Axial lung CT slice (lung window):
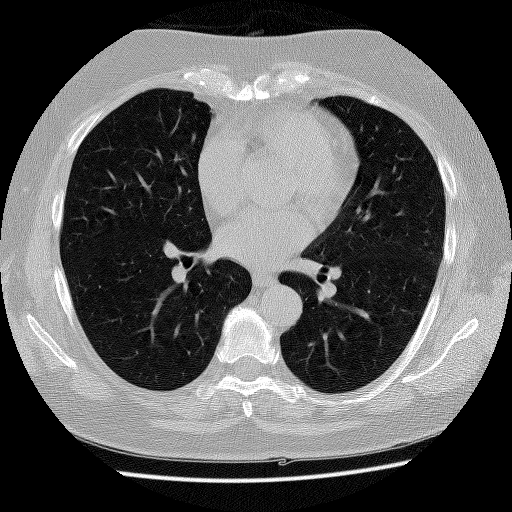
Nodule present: no